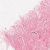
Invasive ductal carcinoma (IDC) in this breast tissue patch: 0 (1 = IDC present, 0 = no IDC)